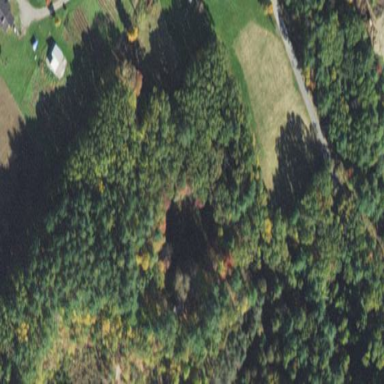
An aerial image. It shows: Mixed woodland area with variety of trees.